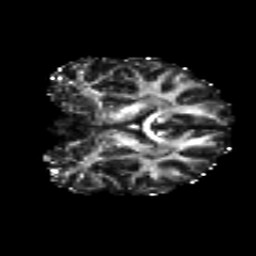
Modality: FA
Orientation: coronal
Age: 20
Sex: female
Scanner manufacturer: siemens
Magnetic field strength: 3 T
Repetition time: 8.8 s
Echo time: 0.085 s